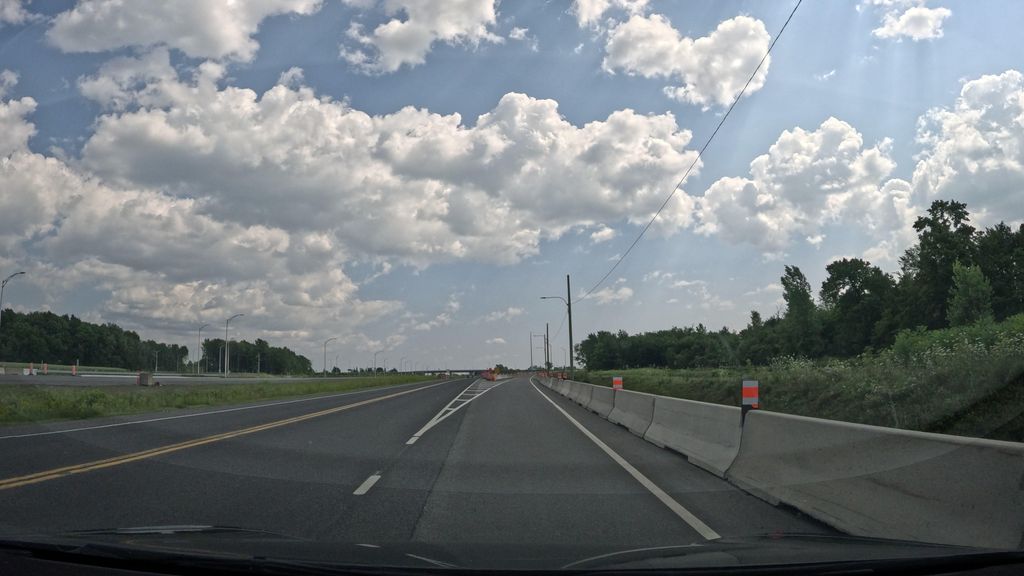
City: montreal